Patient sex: F
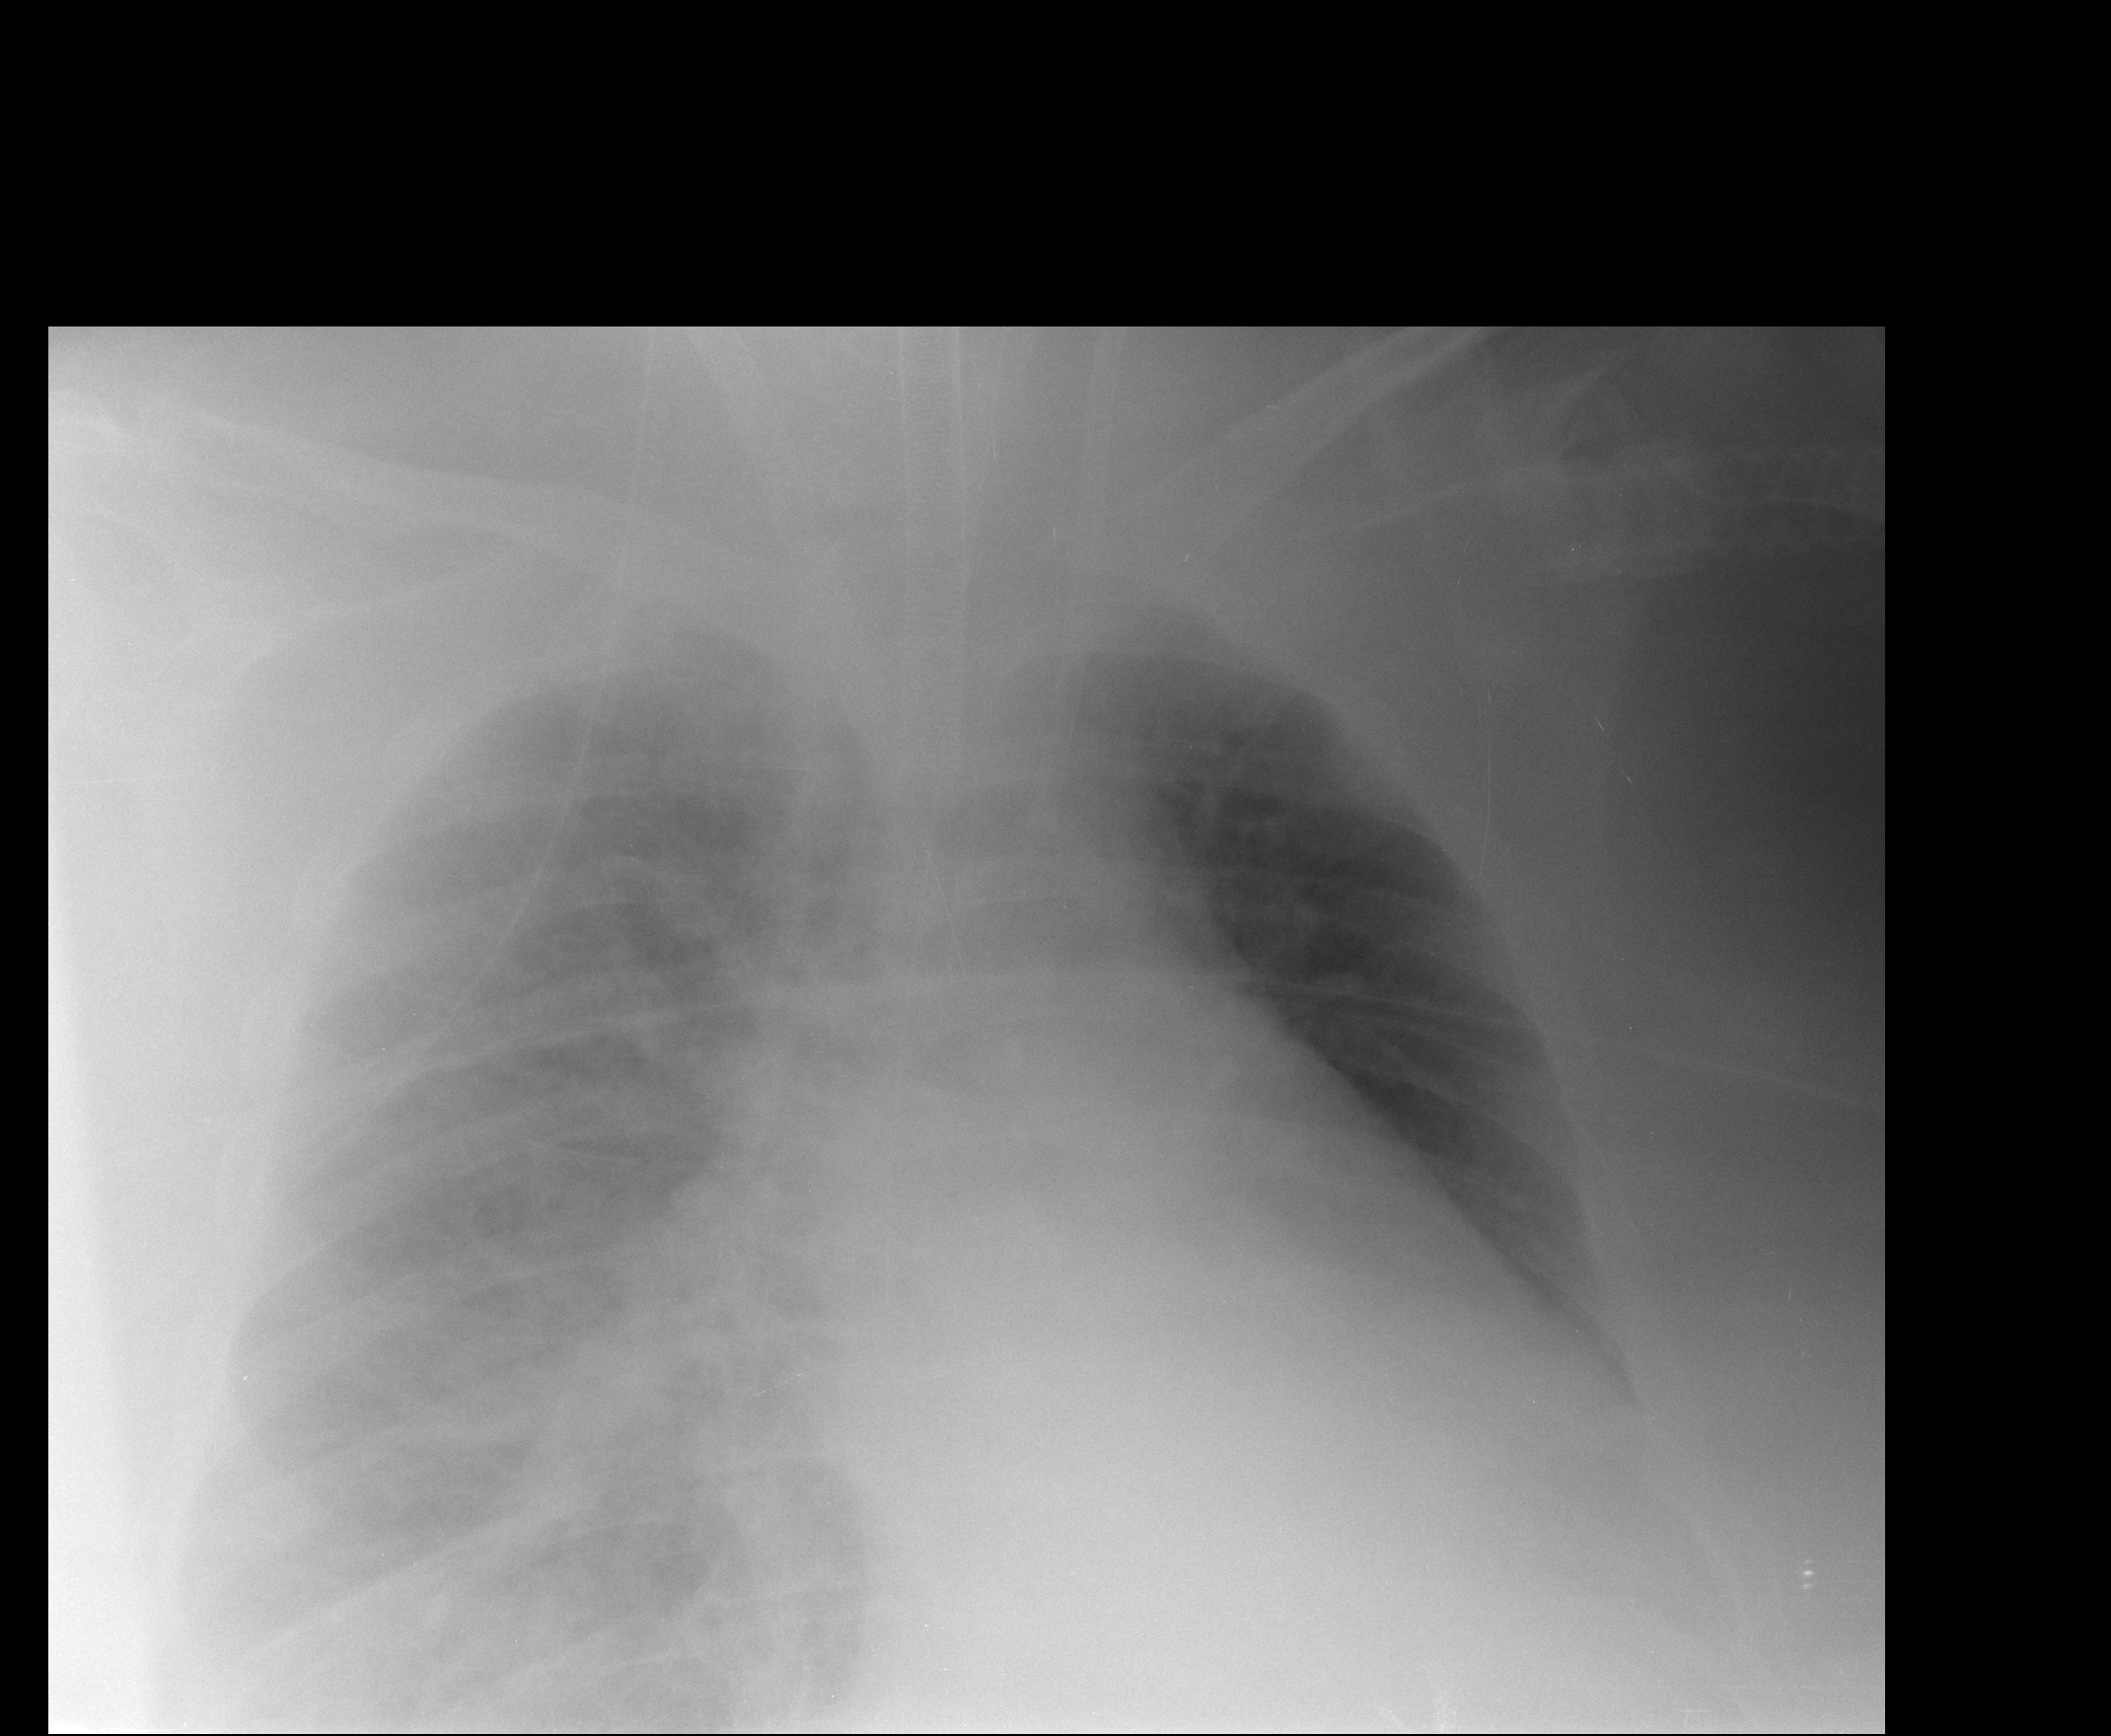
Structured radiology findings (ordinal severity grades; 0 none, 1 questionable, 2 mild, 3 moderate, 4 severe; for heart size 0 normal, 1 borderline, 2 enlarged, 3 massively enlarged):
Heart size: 1
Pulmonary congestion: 2
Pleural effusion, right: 2
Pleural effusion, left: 1
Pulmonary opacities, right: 2
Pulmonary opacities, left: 0
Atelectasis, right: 2
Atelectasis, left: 2